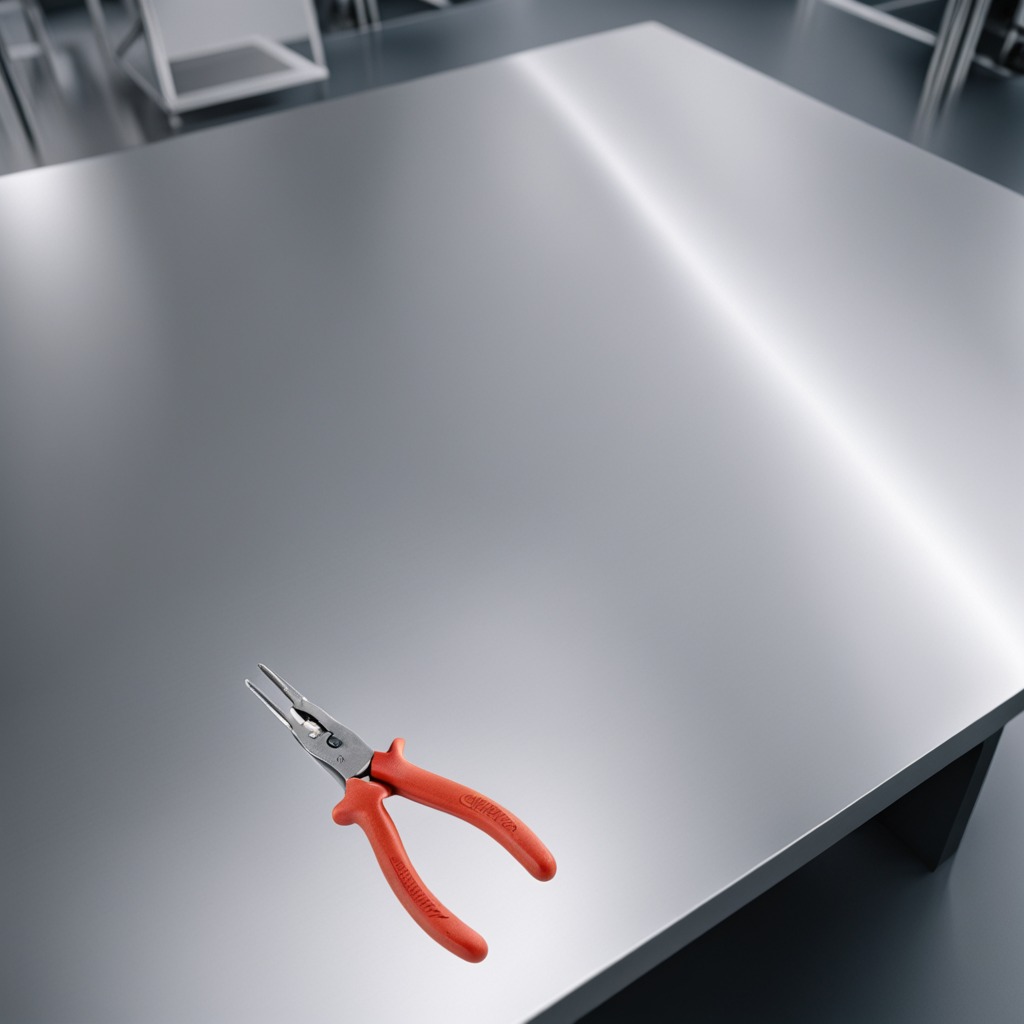
A plier lies on the stainless steel table.